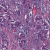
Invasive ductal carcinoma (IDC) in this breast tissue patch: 1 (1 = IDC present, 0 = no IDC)